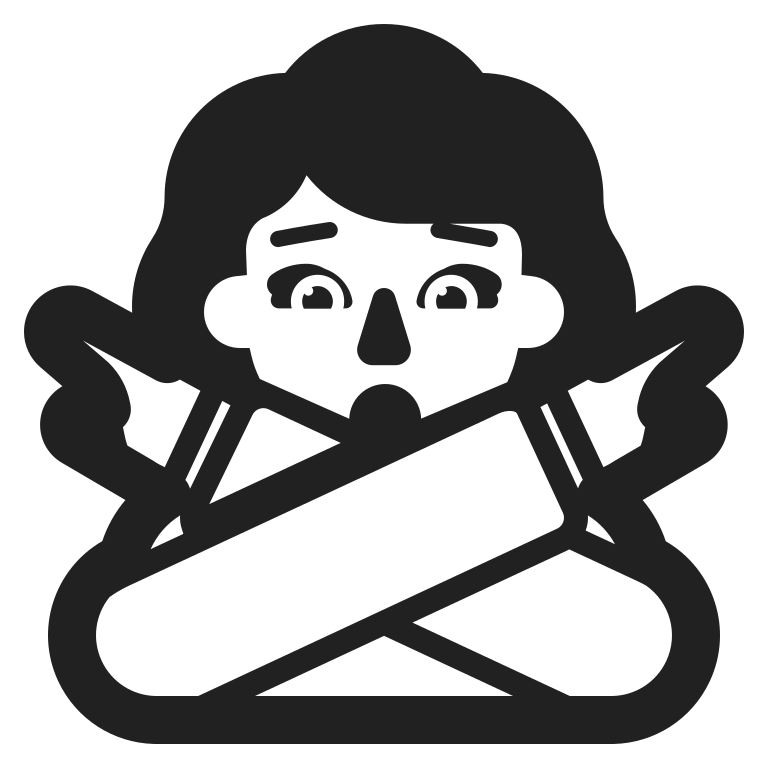
woman gesturing no high contrast default